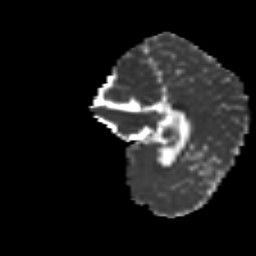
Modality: MD
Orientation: sagittal
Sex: male
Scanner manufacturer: siemens
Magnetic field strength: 3 T
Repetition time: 5 s
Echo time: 0.071 s